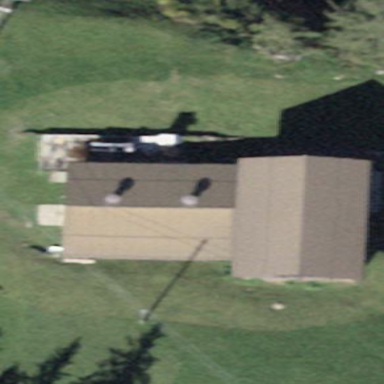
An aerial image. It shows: Cowshed building.